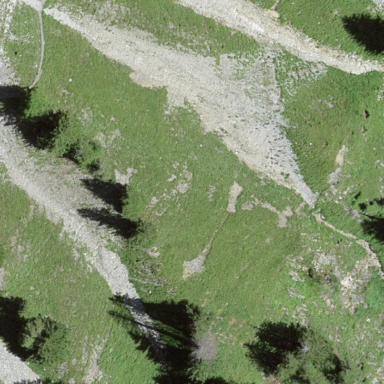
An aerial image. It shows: Natural scree.